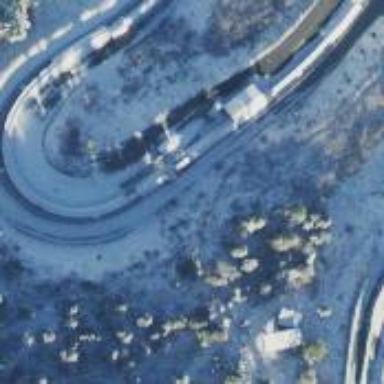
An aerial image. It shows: Track in leisure land designed for bobsleigh sports.